Interaction volume radius: 10 \u00c5
Interaction volume height: 15 \u00c5
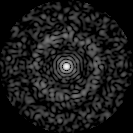
Disorder parameter: 0.8311